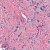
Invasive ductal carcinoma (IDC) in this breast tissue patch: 1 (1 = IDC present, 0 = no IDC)